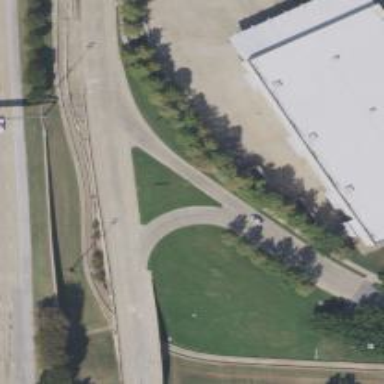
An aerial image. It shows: Secondary link road.